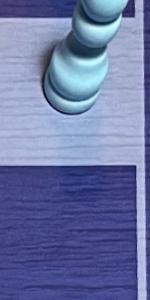
Label: Empty